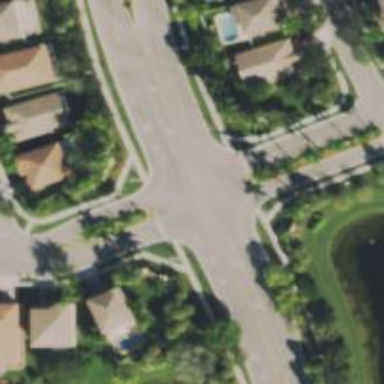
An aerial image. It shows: Smooth asphalt road in residential area.